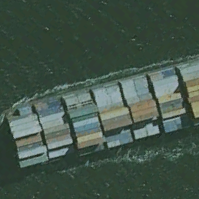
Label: Container_ship